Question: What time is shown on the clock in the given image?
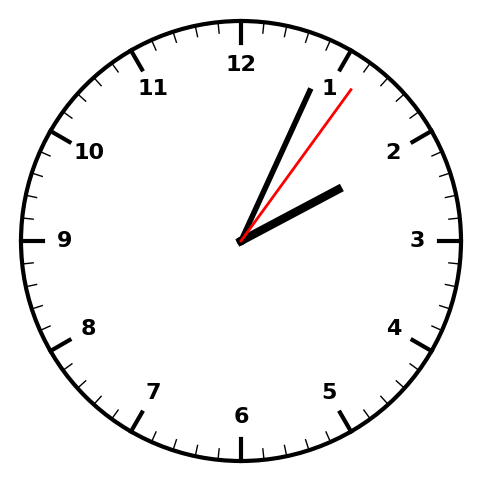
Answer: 02:04:06